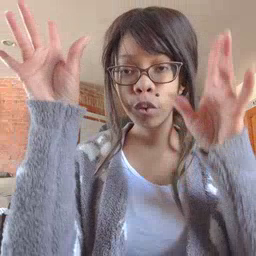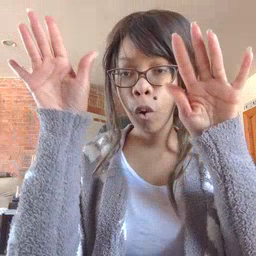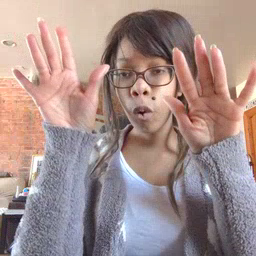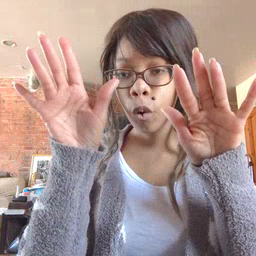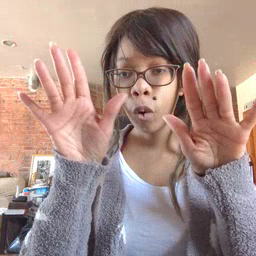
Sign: snow